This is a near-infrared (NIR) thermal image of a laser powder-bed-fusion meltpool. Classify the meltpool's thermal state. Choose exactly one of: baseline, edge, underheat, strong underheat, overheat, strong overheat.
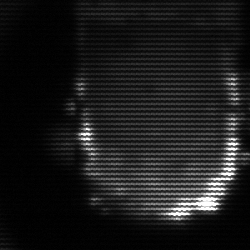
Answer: baseline